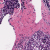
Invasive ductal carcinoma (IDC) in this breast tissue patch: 0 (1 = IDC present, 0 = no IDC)